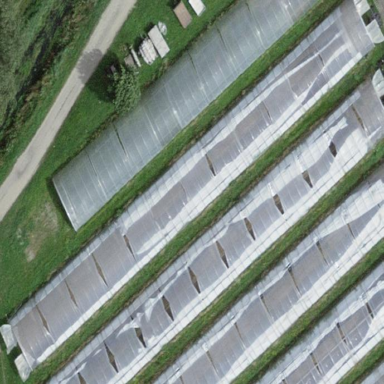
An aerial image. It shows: Greenhouse.